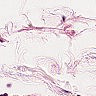
Metastatic tissue present: no